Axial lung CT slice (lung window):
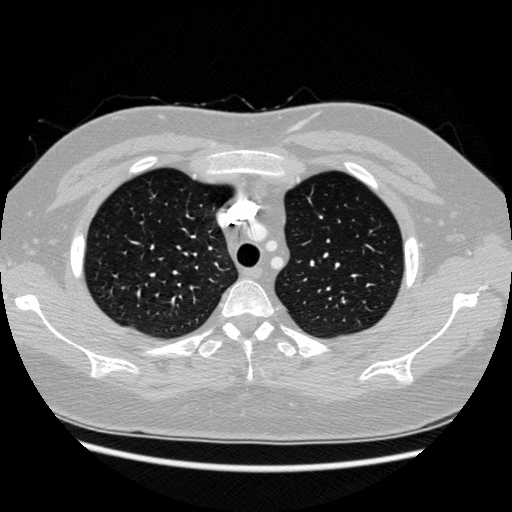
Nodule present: no